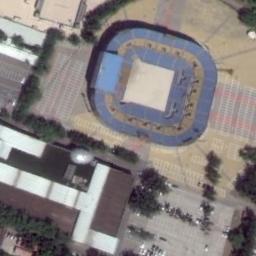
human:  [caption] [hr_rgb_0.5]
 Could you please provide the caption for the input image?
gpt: This stadium is a baseball field .

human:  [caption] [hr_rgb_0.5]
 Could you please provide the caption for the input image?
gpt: Analytical Stadium built on a concrete floor next to the parking lot and vegetation .

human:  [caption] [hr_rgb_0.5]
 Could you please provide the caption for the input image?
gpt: There are many trees beside the stadium .

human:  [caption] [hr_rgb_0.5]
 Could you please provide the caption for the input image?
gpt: The stadium is on the bare land next to some buildings and trees .

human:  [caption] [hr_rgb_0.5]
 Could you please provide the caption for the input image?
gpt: There are some green trees around the stadium .